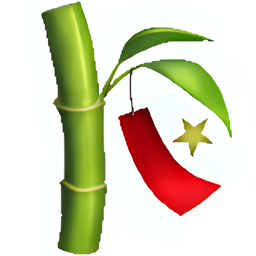
Name: tanabata tree
Emoji: 🎋
Group: Activities
Sub-group: event